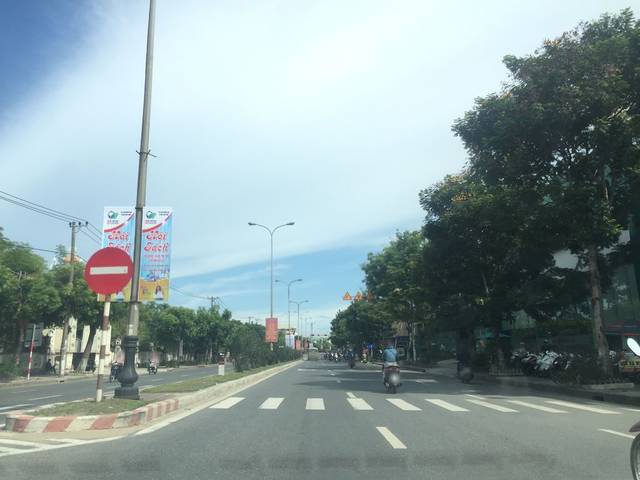
Region: Vietnam
Coordinates: 16.06, 108.163